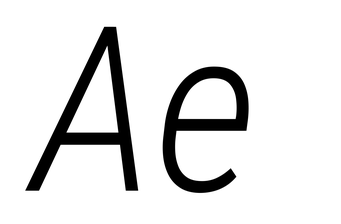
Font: Roboto-Italic_Condensed_Light_Italic